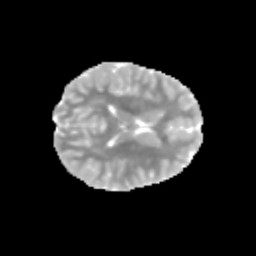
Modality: MD
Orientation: axial
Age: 10
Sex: female
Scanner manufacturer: siemens
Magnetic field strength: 3 T
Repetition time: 3.8 s
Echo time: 0.07 s